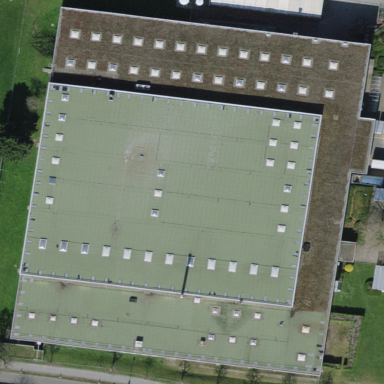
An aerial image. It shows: Manufacturing building.